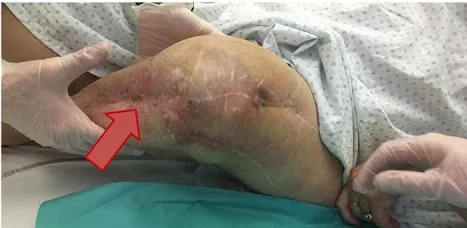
Clinical description of patient #5, a 75-year-old woman. She had a past history of diabetes, Parkinson's disease, and hypertension. A left knee prosthesis was implanted in 2009. In 2017, she experienced a distal femoral fracture requiring osteosynthesis and then debridement for acute infection. As a pseudarthrosis occurred, a two-stage exchange was performed. Enterobacter cloacae producing extended-spectrum beta-lactamases (ESBL) was found, and imipenem was prescribed and was stopped after the reimplantation. Unfortunately, the patient developed signs of acute infection and a new debridement revealed Pseudomonas aeruginosa and Candida albicans superinfection, with persistence of the ESBL Enterobacter cloacae. The initial therapy included IV imipenem, oral ciprofloxacin, and oral fluconazole. Purulent discharge occurred. (the red arrow points to the fistula from which purulent discharge occurred) revealing the persistence of the ESBL Enterobacter cloacae into the joint, despite ertapenem therapy. It became resistant to ertapenem.
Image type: medical_photograph (skin_photograph)